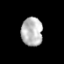
Tissue: prostate
Cell type: Myeloid cells
Senescence score: 0.226
Nuclear area (px): 596
Mean DAPI intensity: 185.518